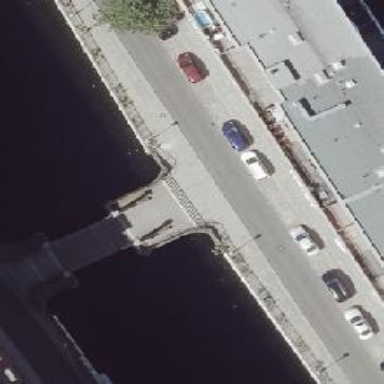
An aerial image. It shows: Footway road that crosses movable bridge.